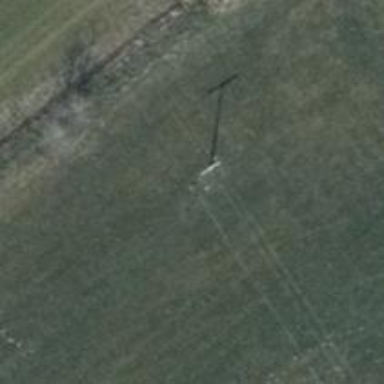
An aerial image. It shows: Power pole.